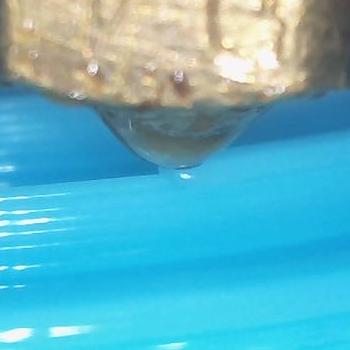
Flow rate: 238%